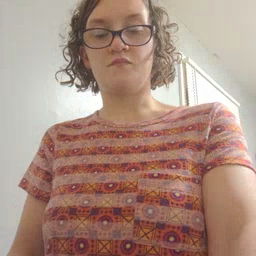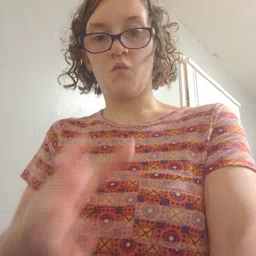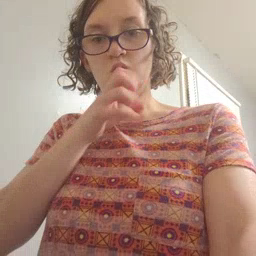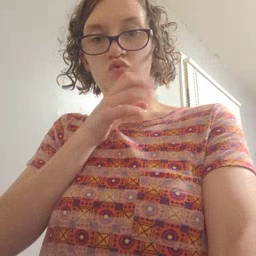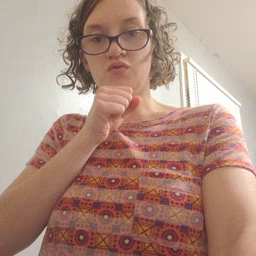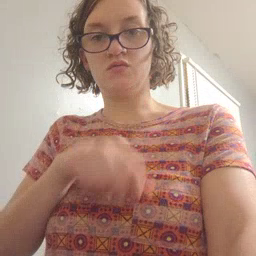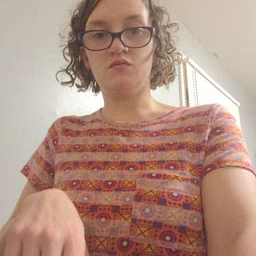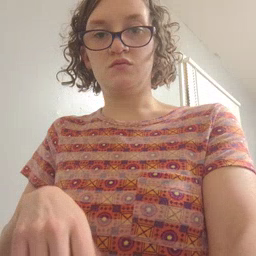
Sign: orange